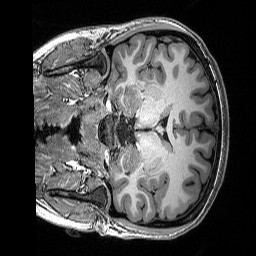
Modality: T1w
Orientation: coronal
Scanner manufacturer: siemens
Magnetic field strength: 3 T
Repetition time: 2.53 s
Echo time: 0.0033 s